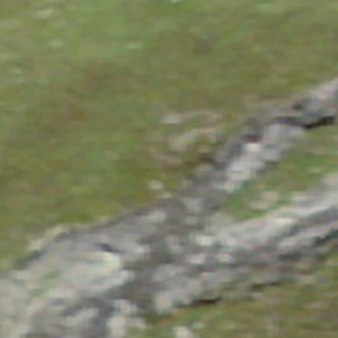
Label: other